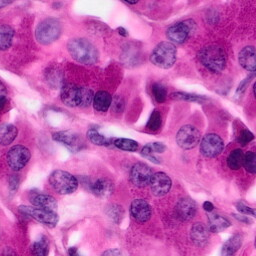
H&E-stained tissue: Pancreatic